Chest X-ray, AP view. Patient: 69 years old, sex M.
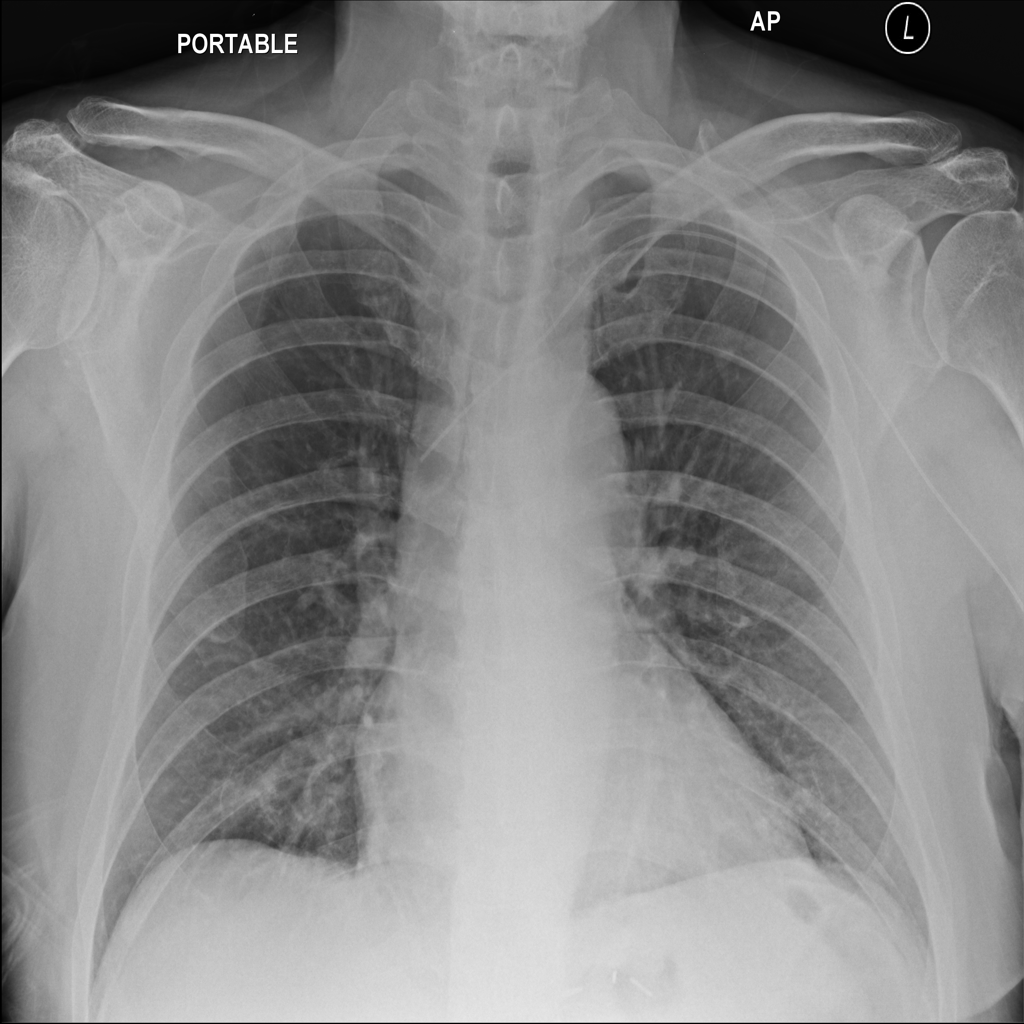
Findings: Atelectasis